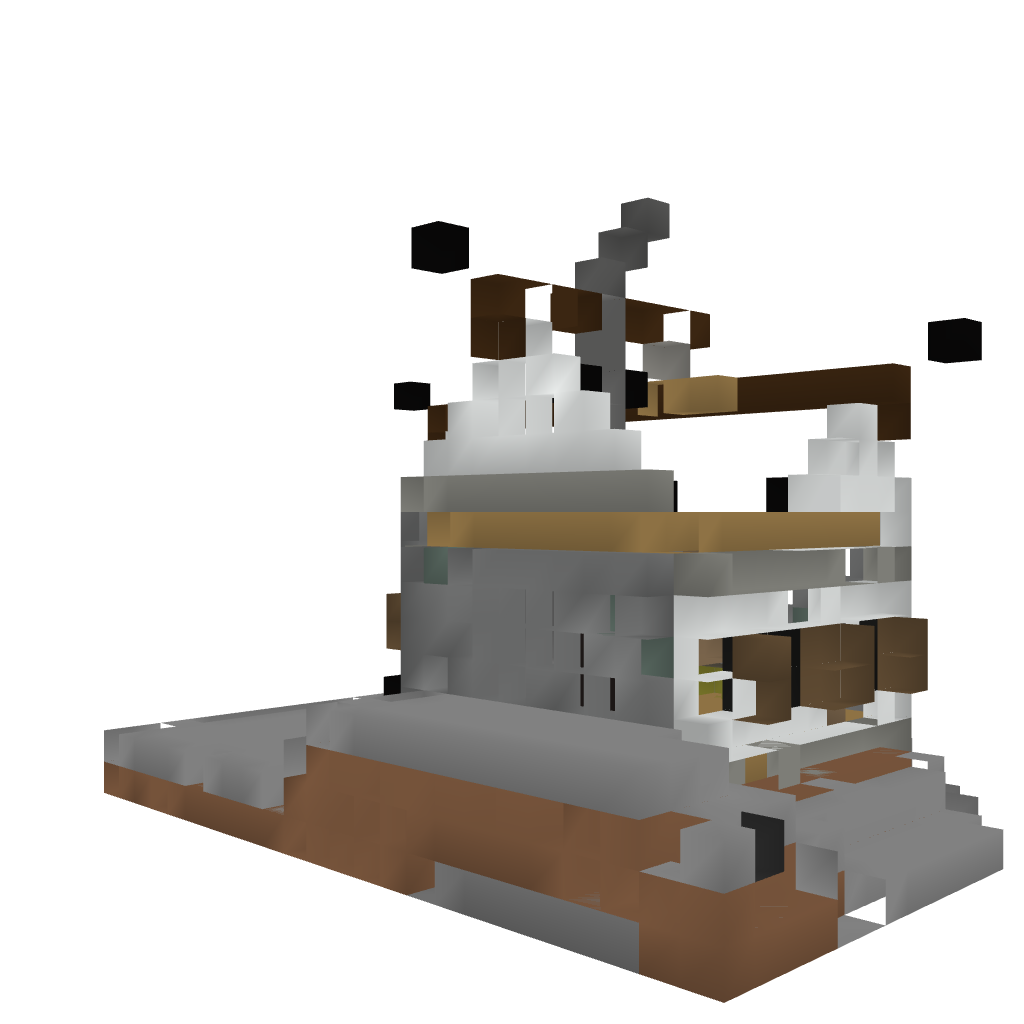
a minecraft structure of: Tudor Style Bakery/Shop